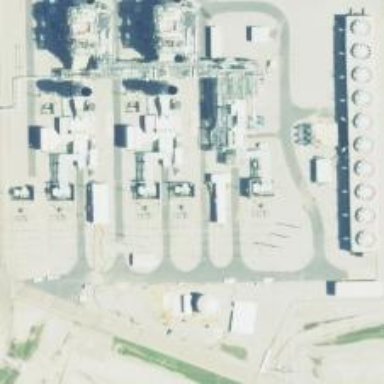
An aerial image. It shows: Gas turbine generator is in use.